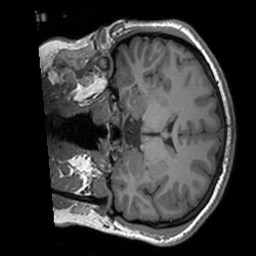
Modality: T1w
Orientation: coronal
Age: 21
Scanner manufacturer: siemens
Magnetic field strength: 3 T
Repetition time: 1.9 s
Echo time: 0.00252 s